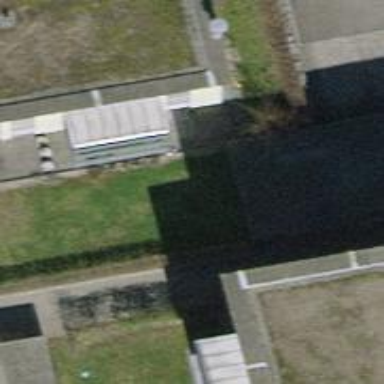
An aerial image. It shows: Parking area.